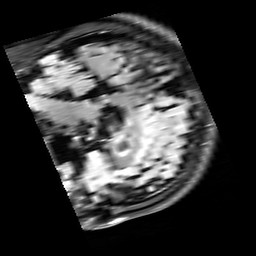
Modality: FLAIR
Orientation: sagittal
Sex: male
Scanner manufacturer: siemens
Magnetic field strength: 3 T
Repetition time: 10 s
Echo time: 0.09 s